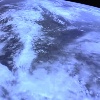
Label: cloud